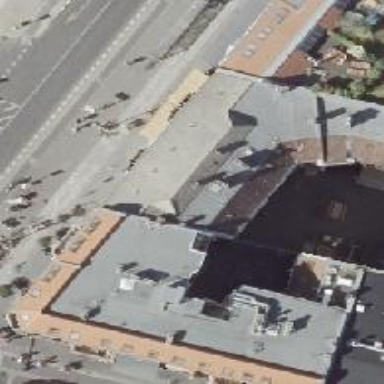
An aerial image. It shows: Department store.